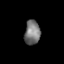
Tissue: lung
Cell type: Epithelial cells
Senescence score: 0.1741
Nuclear area (px): 376
Mean DAPI intensity: 116.718